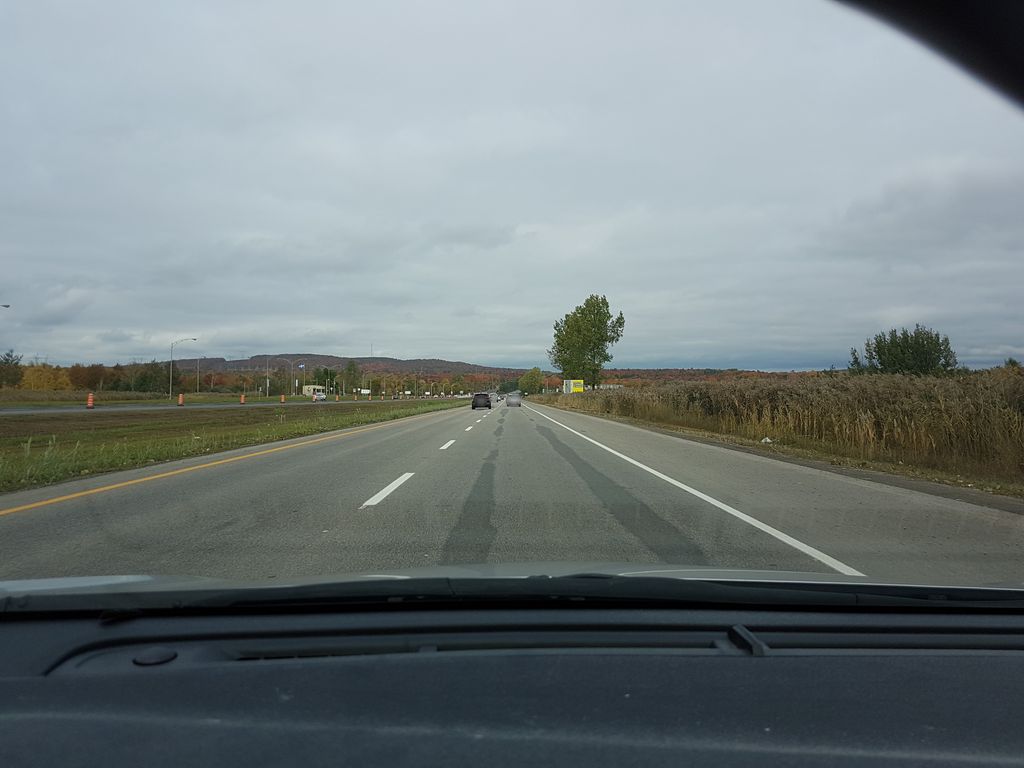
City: quebec_city